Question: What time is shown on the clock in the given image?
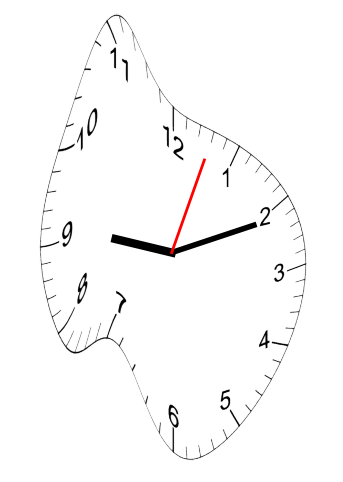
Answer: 09:11:03